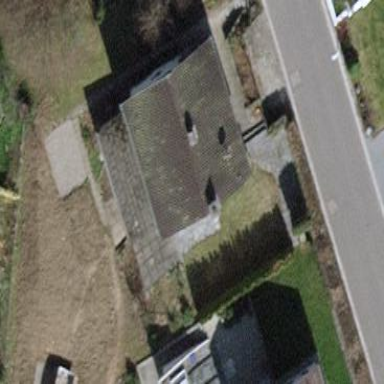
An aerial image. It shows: Detached building with gabled roof.